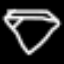
Label: diamond